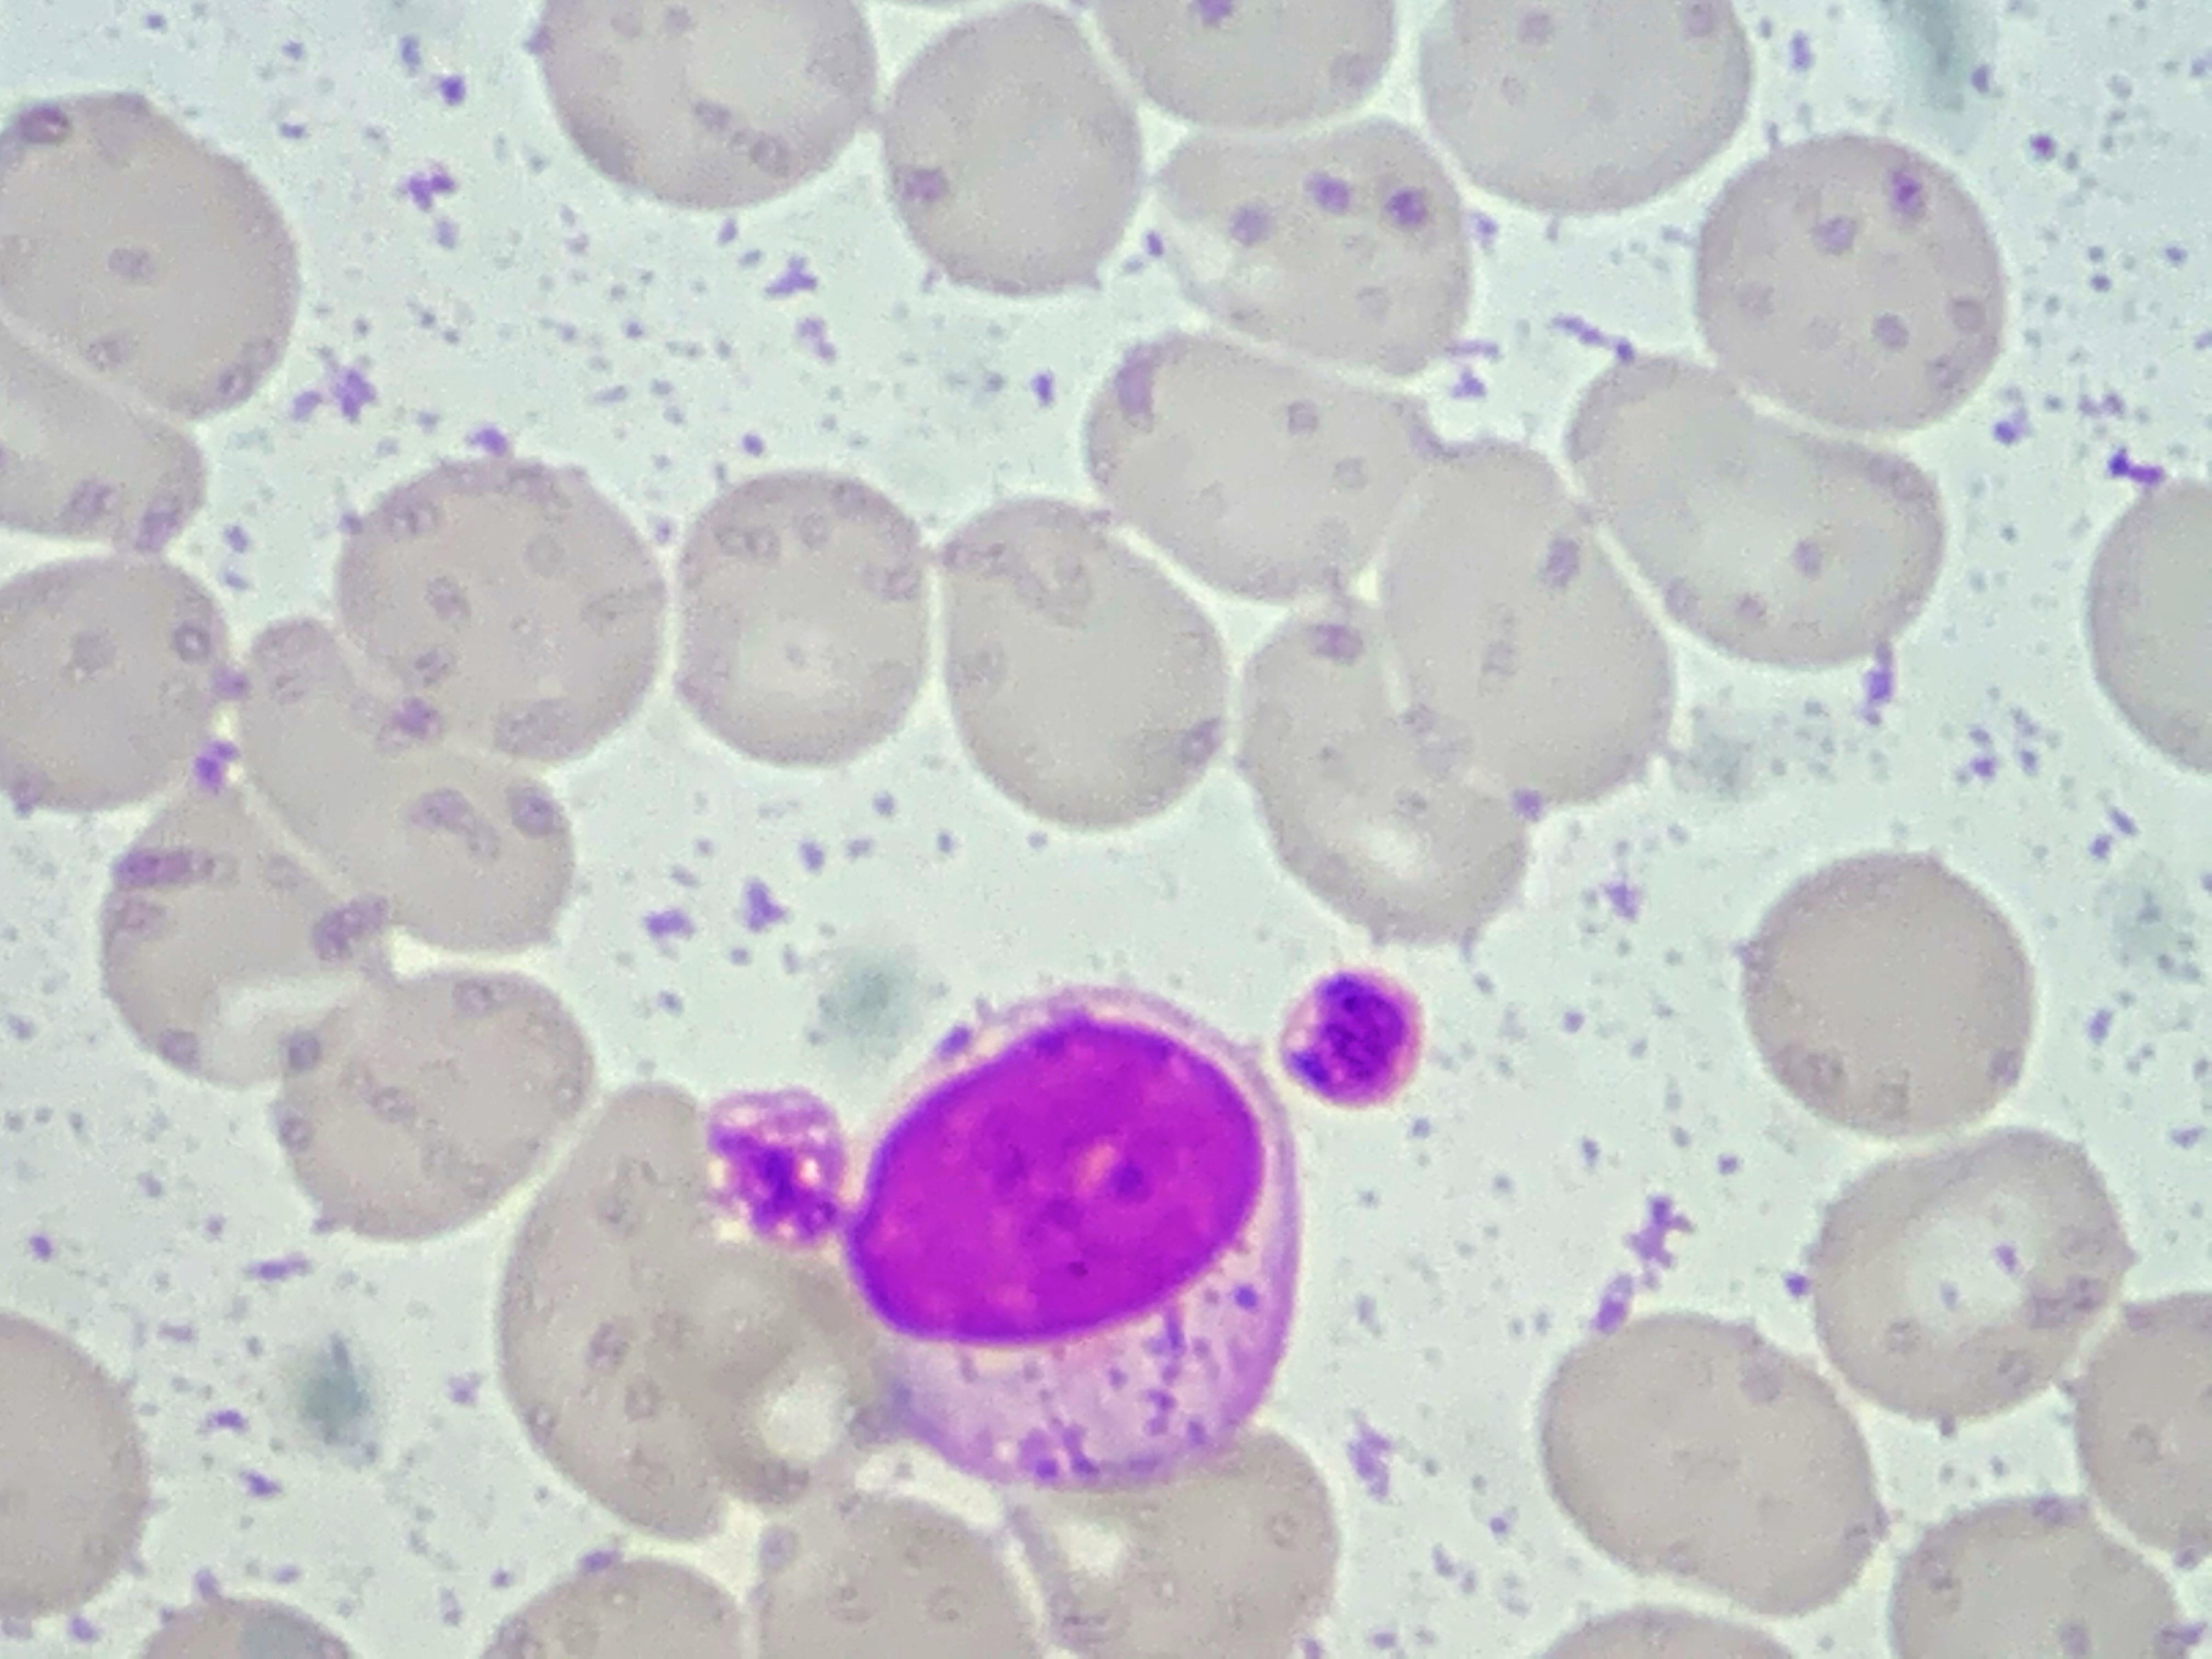
Cell type: LYMPHOCYTES